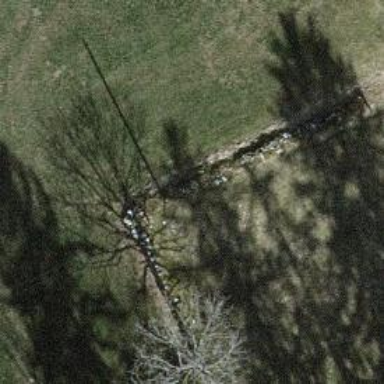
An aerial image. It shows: Wall made of dry stone.